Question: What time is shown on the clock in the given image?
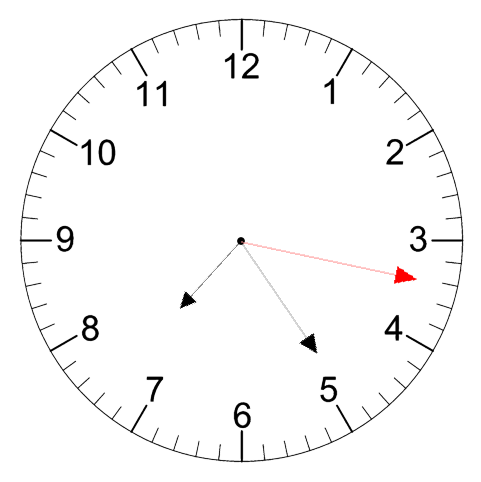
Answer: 07:24:17